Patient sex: M
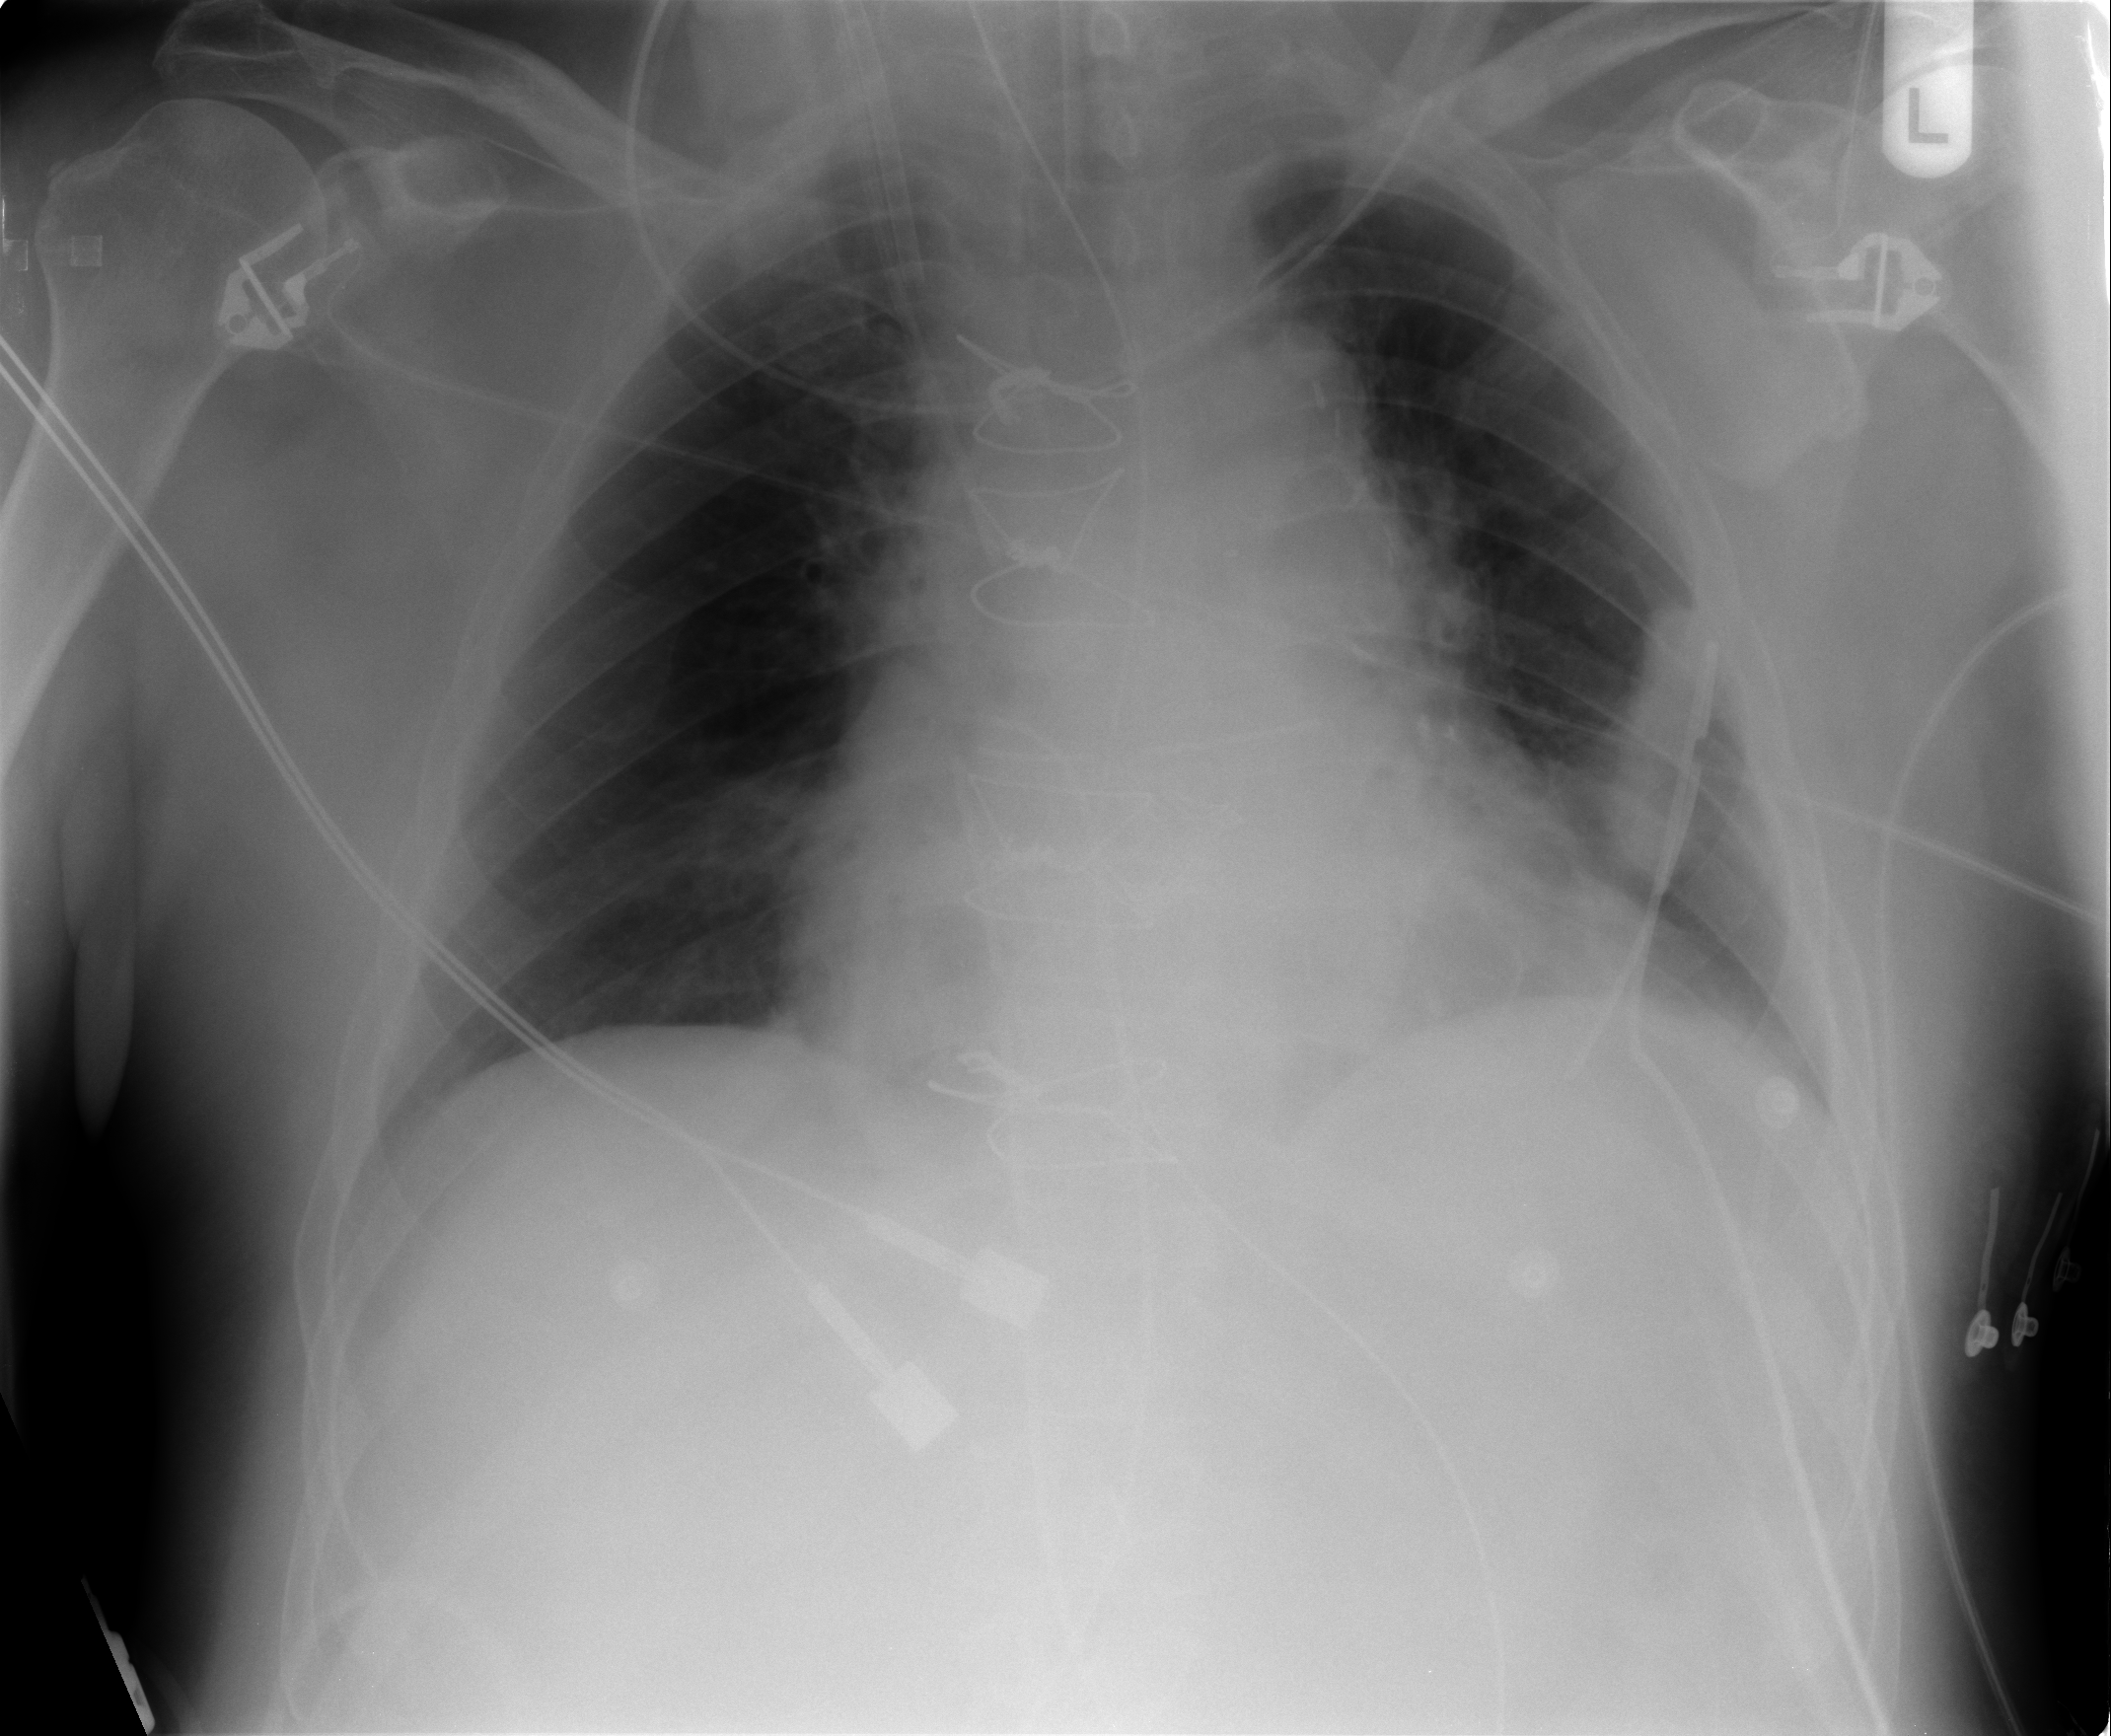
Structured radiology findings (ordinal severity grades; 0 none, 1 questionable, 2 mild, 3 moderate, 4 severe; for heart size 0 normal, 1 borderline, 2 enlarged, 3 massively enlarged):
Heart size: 2
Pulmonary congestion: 0
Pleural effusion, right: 0
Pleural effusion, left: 0
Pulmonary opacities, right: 0
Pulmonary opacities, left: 0
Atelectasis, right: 0
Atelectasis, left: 2